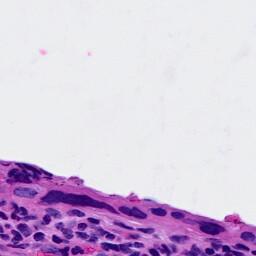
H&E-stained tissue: Cervix